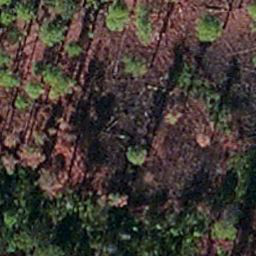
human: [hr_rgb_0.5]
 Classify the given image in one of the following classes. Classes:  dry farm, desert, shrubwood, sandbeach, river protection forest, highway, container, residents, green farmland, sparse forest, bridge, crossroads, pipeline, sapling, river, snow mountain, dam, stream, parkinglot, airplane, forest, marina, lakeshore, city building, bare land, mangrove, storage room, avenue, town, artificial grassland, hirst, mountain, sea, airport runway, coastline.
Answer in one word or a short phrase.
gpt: sapling